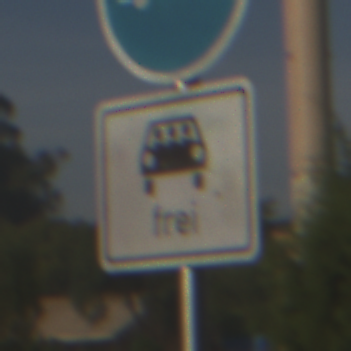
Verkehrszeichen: MehrfachbesetzePersonenkraftwagenFrei
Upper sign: Busssonderstreifen
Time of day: SunriseSunset
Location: Outdoor (Suburban)
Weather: PartlyCloudy
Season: NotSpecified
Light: Natural